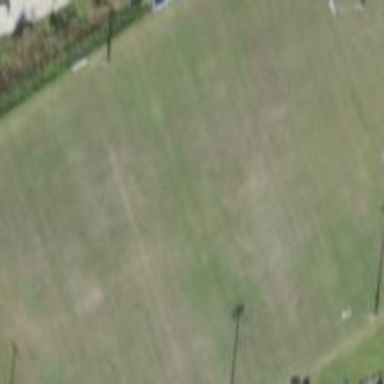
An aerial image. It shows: Recreation ground.